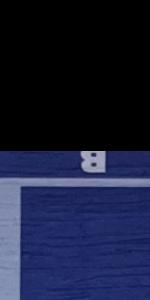
Label: Empty